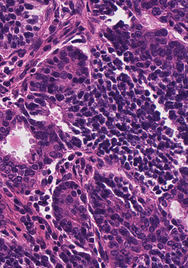
Tumor epithelial tissue: yes
Tumor-associated stroma tissue: yes
Normal tissue: no